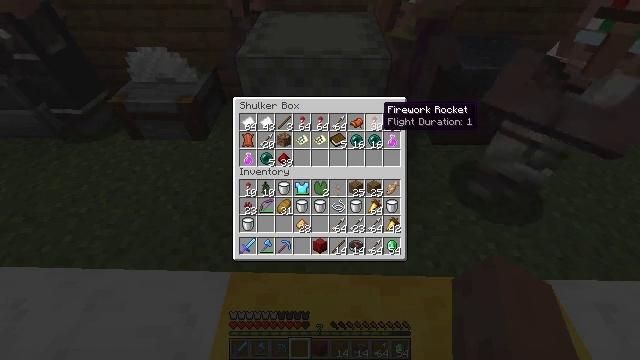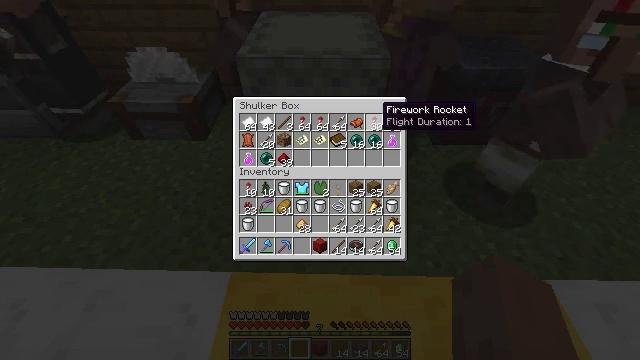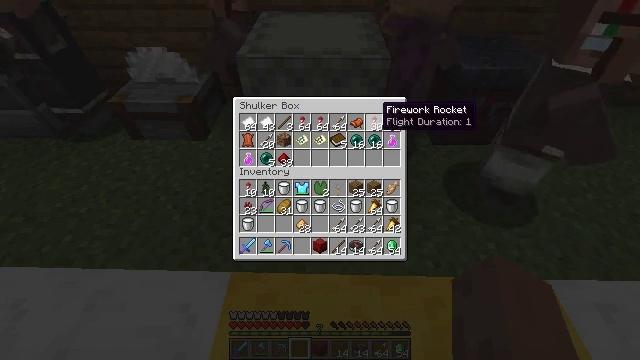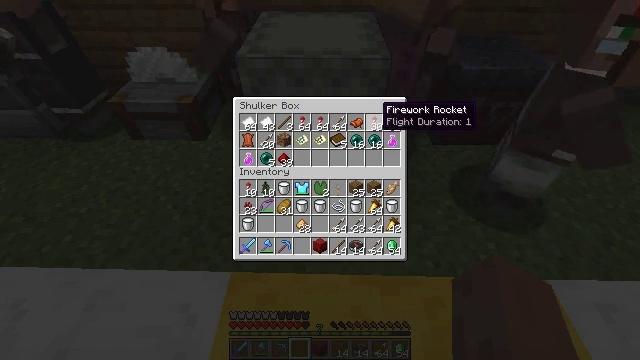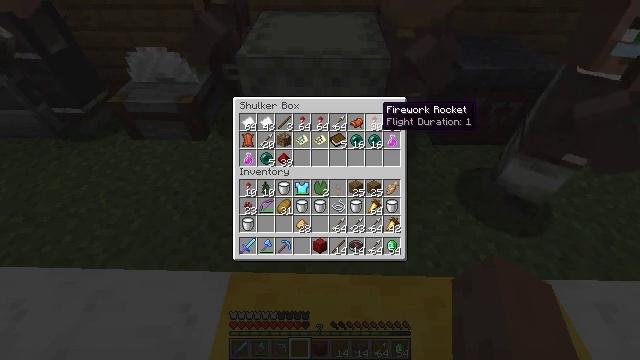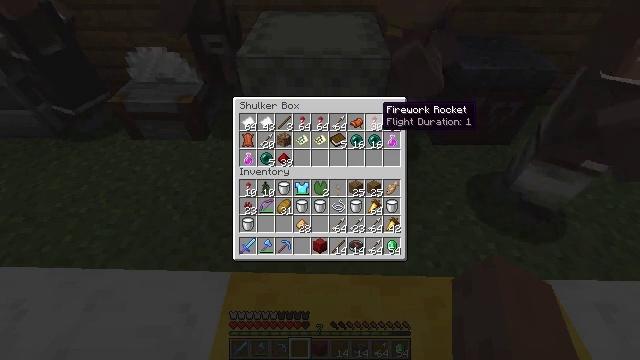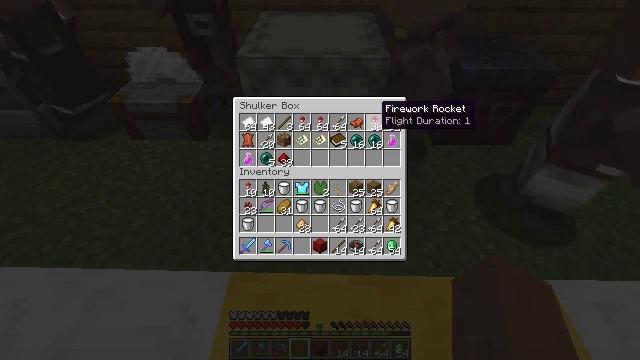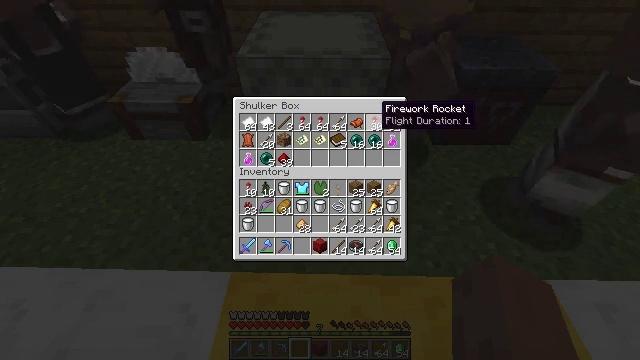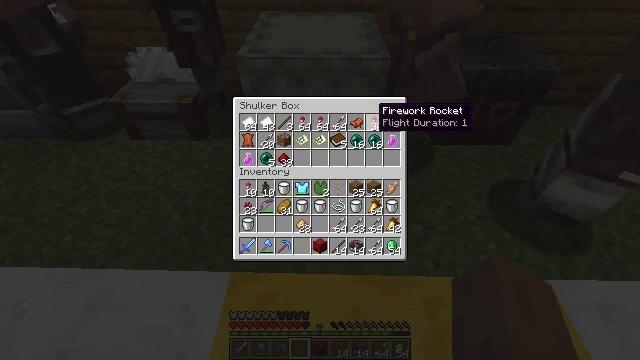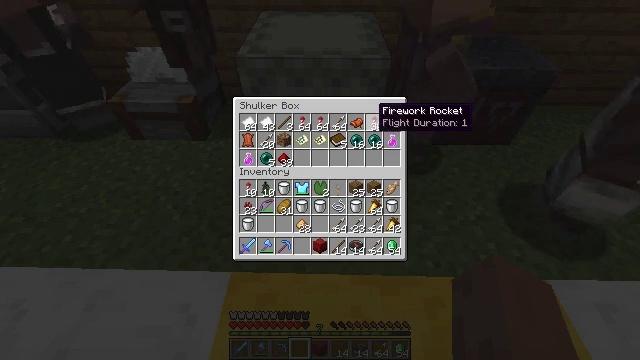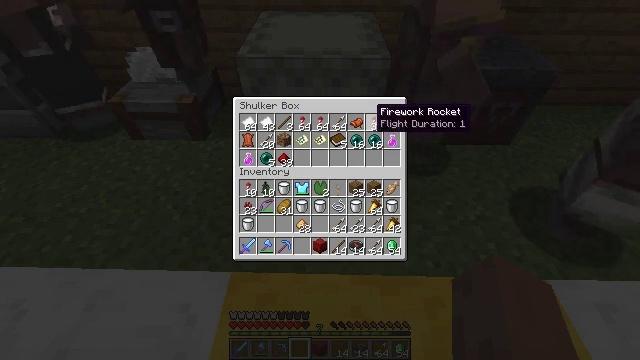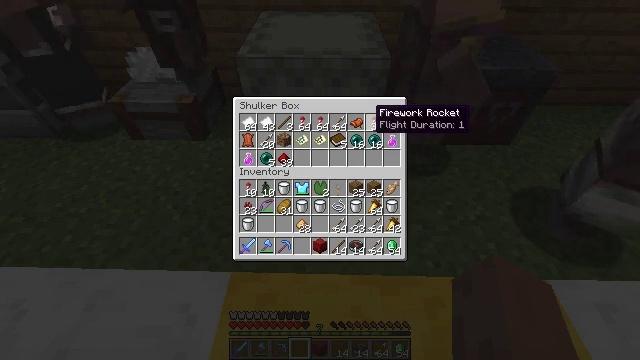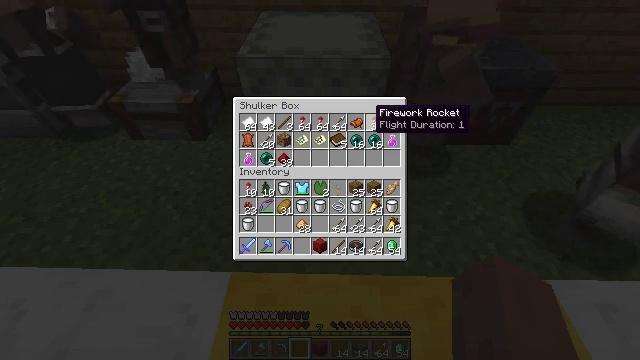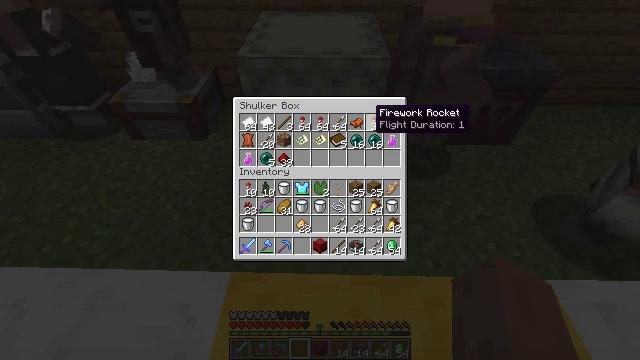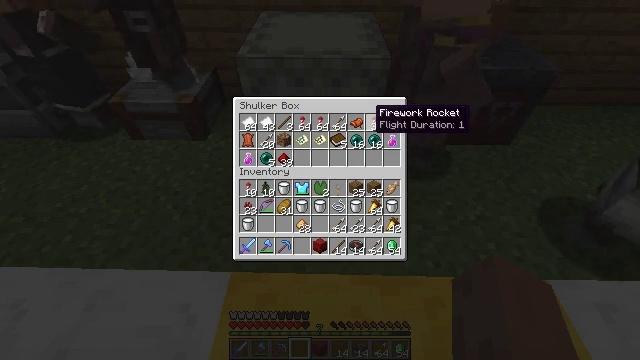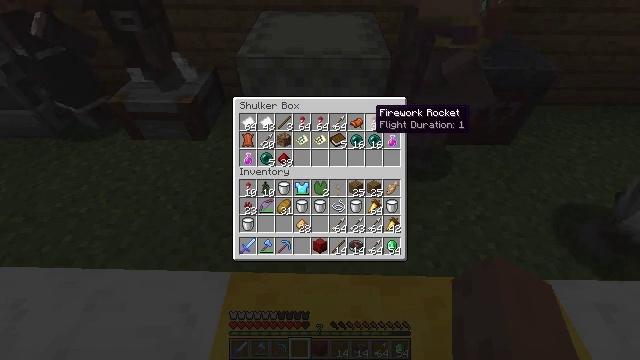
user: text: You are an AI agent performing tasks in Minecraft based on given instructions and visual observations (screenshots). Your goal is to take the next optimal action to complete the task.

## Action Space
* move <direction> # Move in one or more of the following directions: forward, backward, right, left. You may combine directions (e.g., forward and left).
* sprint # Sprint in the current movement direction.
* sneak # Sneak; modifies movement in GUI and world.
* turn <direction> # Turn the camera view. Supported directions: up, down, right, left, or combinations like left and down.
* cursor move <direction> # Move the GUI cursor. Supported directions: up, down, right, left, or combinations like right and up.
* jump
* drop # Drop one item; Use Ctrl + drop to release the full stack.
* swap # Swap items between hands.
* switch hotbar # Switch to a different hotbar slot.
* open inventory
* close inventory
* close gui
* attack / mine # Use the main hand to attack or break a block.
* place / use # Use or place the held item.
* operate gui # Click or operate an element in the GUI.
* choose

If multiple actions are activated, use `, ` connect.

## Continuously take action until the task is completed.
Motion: motion action
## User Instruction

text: Collect the light gray shulker box.
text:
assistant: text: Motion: sneak
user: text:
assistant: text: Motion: sneak
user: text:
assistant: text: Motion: sneak
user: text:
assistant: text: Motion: sneak
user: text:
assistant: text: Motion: sneak
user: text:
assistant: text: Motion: sneak
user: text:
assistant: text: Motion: sneak
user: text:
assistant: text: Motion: sneak
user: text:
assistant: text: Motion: sneak
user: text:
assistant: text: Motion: sneak
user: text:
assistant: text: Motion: sneak
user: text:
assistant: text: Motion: sneak
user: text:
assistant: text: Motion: sneak
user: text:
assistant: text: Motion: sneak
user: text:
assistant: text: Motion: sneak
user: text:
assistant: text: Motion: sneak
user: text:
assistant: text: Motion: sneak
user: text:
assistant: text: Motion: sneak, operate gui
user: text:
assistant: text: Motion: sneak, operate gui
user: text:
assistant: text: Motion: sneak, operate gui
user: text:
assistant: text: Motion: sneak
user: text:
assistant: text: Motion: sneak
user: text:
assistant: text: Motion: sneak
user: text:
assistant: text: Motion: sneak
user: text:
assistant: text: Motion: sneak
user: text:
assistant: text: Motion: sneak
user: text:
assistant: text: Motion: sneak
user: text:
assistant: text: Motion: sneak
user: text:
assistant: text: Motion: sneak, cursor move left
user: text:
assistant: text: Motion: sneak, cursor move left and down